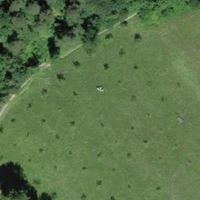
EUNIS habitat code: 52
Species observed at this site:
Matricaria discoidea
Centaurea scabiosa
Salvia pratensis